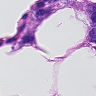
Metastatic tissue present: yes